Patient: sex M, age 71
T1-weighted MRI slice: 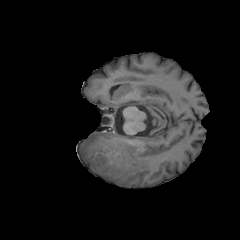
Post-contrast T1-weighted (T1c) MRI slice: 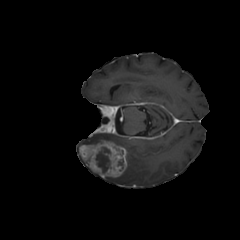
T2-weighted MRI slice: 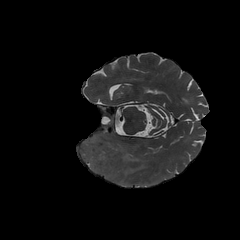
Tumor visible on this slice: yes
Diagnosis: Glioblastoma, IDH-wildtype
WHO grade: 4